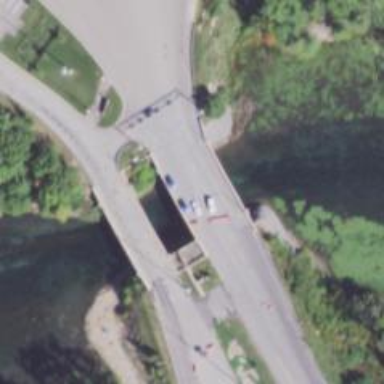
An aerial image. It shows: Trunk highway bridge with asphalt surface.